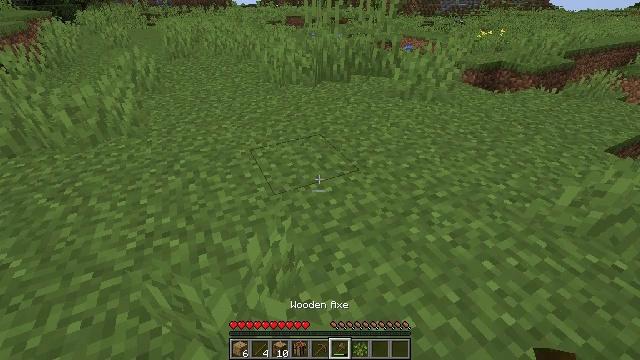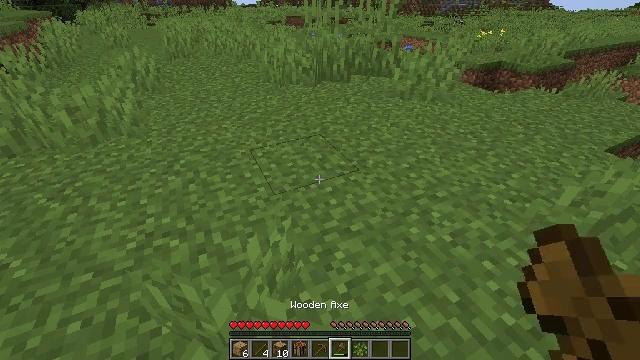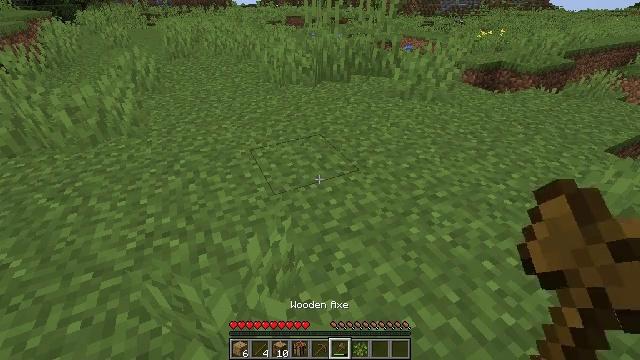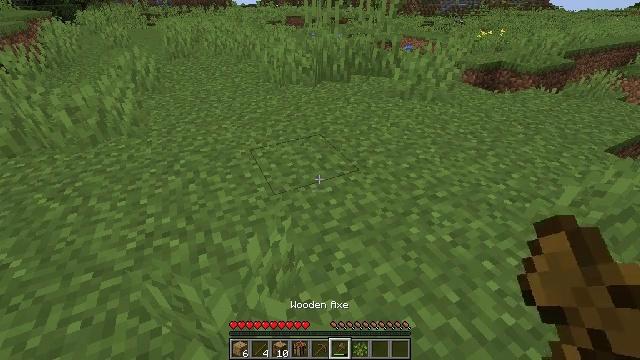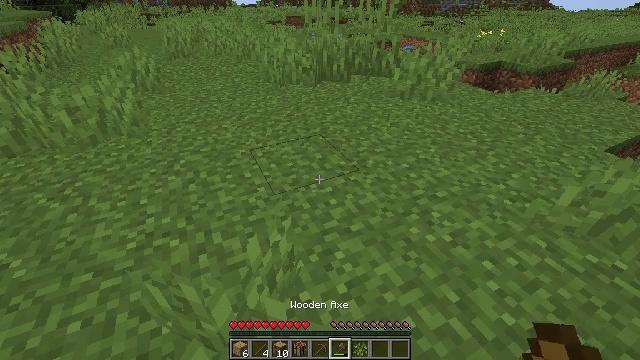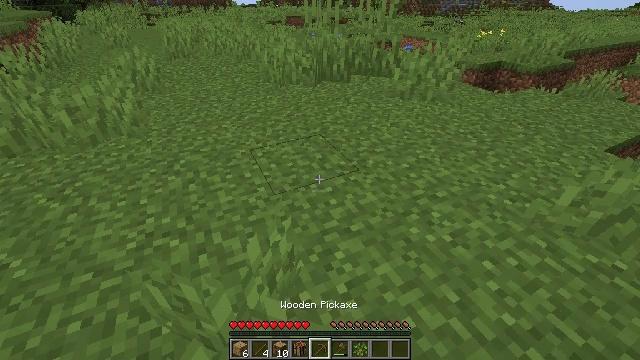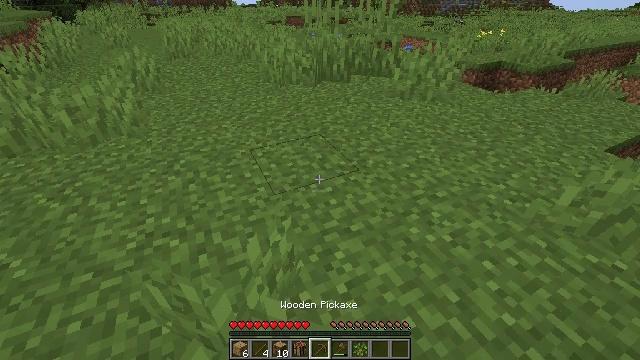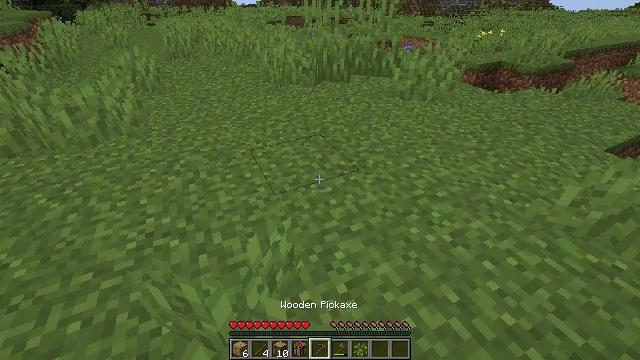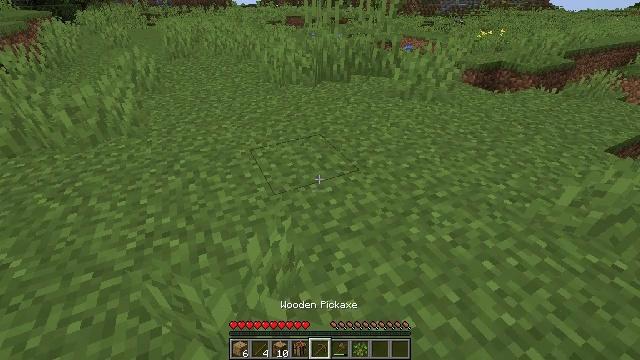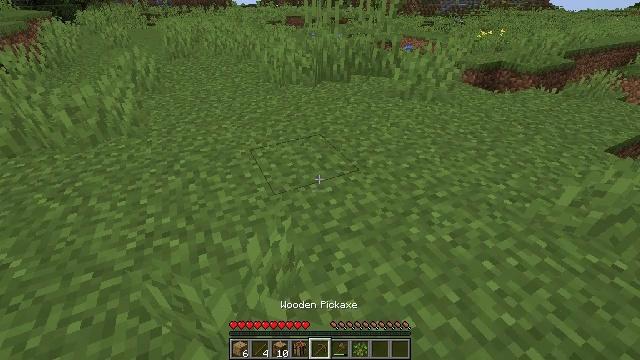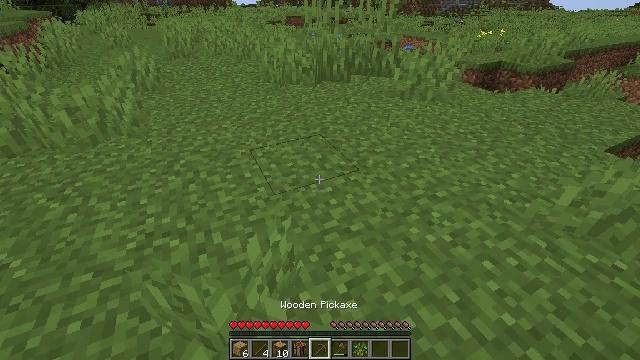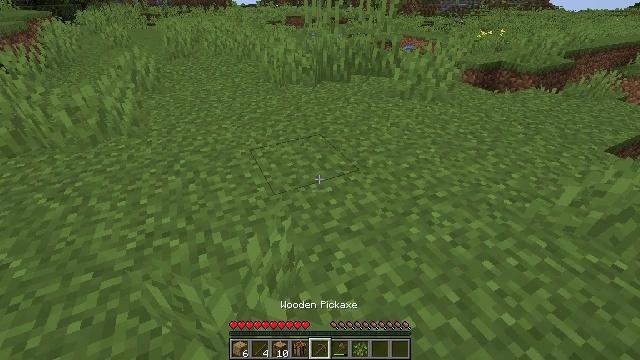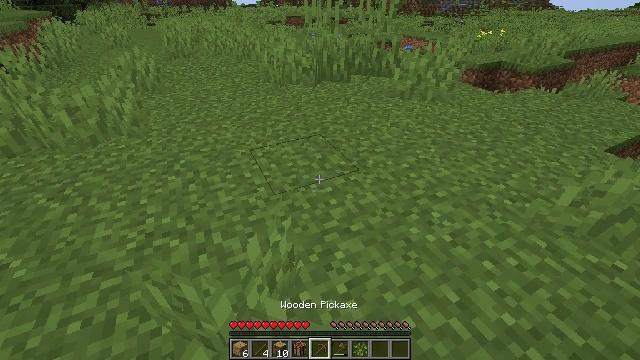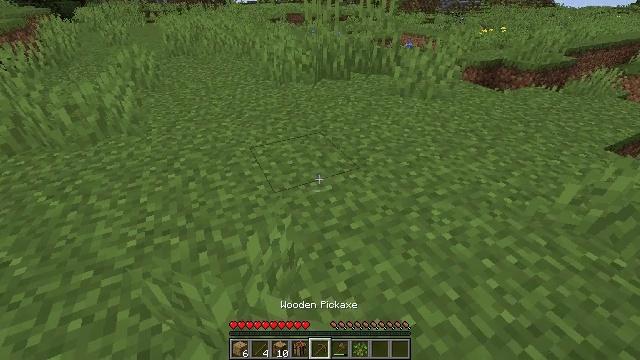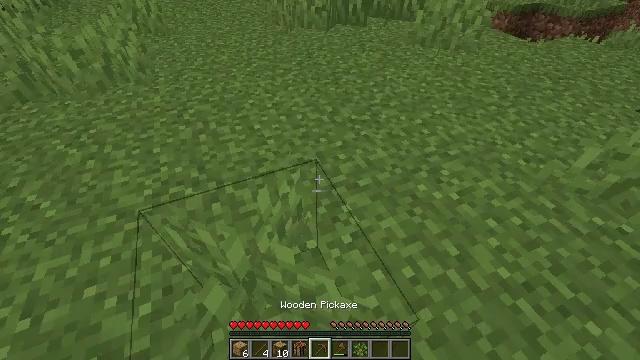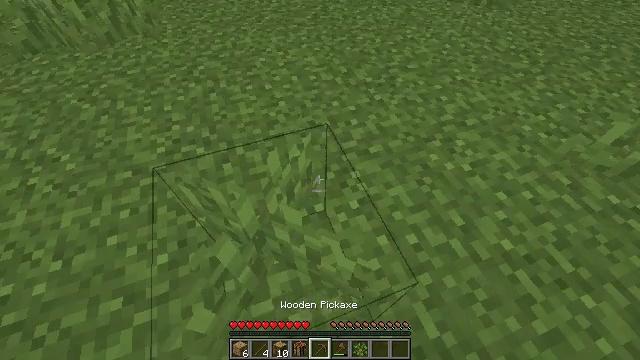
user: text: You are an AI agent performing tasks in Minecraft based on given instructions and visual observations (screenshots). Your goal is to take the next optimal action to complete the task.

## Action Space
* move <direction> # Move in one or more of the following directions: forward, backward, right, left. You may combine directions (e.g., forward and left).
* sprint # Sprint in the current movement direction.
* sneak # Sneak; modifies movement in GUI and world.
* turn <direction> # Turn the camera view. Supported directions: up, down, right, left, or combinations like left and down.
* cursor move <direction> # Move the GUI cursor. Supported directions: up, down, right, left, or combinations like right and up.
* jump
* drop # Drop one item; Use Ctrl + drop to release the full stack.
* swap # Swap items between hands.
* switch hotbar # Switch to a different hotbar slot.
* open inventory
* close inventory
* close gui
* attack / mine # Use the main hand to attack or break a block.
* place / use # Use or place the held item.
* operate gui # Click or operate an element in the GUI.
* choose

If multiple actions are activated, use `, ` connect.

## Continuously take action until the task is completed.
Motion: motion action
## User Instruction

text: Clear the ground by mining grass.
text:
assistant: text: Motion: no_op
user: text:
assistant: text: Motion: no_op
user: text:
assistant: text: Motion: no_op
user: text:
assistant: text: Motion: no_op
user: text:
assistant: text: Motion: no_op
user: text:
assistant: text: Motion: no_op
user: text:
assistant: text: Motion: no_op
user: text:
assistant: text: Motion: no_op
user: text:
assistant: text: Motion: no_op
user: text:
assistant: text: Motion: no_op
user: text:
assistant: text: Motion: no_op
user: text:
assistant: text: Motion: no_op
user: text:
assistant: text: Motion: no_op
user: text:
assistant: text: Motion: turn left and down
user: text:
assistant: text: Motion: turn left and down
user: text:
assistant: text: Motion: turn down
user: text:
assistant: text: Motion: turn down
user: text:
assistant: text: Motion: no_op
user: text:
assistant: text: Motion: attack / mine
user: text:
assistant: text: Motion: attack / mine
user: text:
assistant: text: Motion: attack / mine
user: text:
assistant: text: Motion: attack / mine
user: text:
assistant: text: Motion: attack / mine
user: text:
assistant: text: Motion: attack / mine
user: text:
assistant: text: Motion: attack / mine